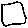
Label: square